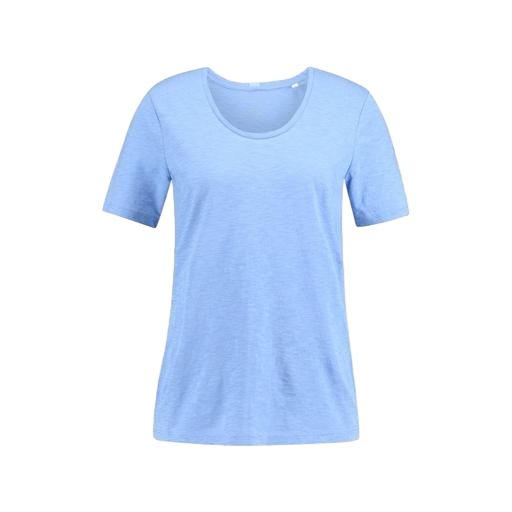
blue scoop-neck tee, blue scoop neck t-shirt, blue t-shirt only macy, white background